Question: I am facing a very strange issue on 'iOS 6.0' & 'iOS 6.0.1'.
Whenever I present a modal view from any view controller and then dismiss that modal view, the navigation bar of my parent view controller (from where I presented the modal view) overlaps by the status bar. This is working fine on 'iOS 6.0' & 'iOS 6.1' Simulators but on devices it messes up.
My version is 4.6.
This is how I am presenting my Modal:
'''
UINavigationController *aNavigationController = [[UINavigationController alloc] initWithRootViewController:iViewController];
[aNavigationController.navigationBar setBarStyle:UIBarStyleBlack];
[self presentModalViewController:aNavigationController animated:YES];
[aNavigationController release];
'''
This is how I am dismissing my Modal:
'''
[self dismissModalViewControllerAnimated:YES];
'''
Please see the attached screenshot of my nav bar after dismissing the modal:

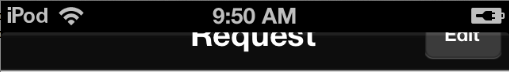
Answer: I got it fixed. This was because when my RootViewController launches it holds off on rotations until the animation is done. Once it is done, then it allows rotations again. The problem was that it was returning NO for all aspects (including portrait). The view showed fine but when I would present a modal and return, the view geometry was mangled. Once I changed it to return YES for portrait mode even during animation, the problem went away.
'''
- (BOOL)shouldAutorotateToInterfaceOrientation:(UIInterfaceOrientation)iOrientation {
return (iOrientation == UIInterfaceOrientationPortrait);
}
'''